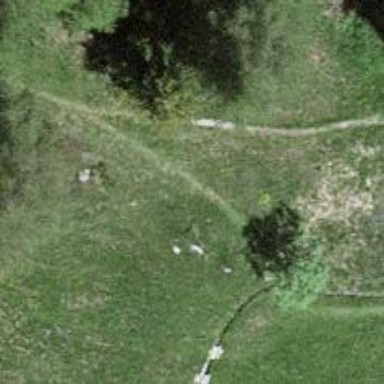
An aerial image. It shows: Path.